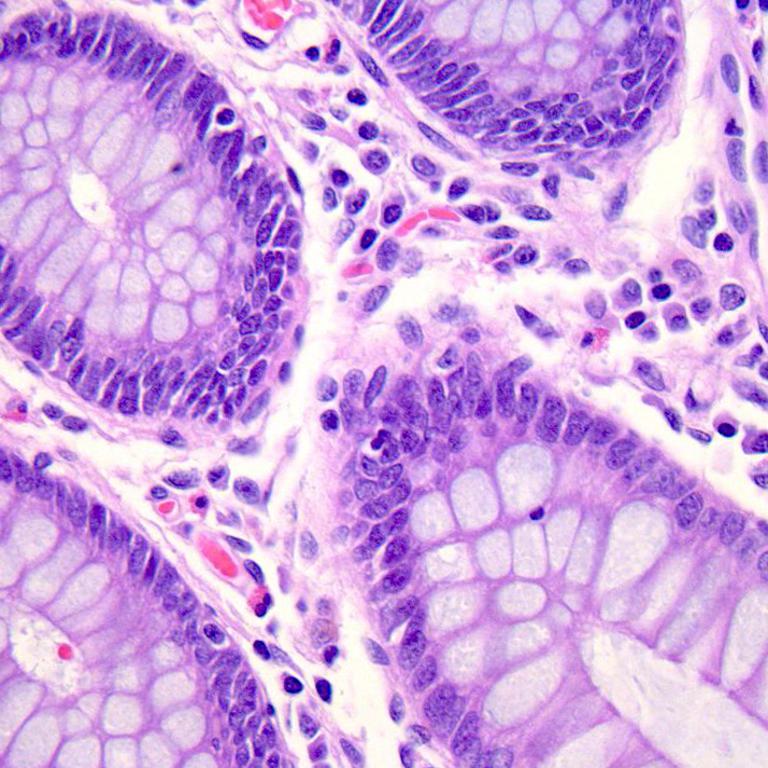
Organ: colon
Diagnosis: benign